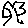
Label: tree